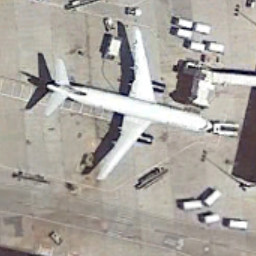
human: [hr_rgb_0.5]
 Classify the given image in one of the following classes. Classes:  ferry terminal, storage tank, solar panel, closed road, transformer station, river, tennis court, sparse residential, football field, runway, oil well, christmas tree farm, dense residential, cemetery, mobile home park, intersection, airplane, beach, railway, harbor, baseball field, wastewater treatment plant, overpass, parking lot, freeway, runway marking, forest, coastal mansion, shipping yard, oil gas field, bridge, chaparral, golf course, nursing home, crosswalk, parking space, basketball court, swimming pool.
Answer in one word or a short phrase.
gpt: airplane